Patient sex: F
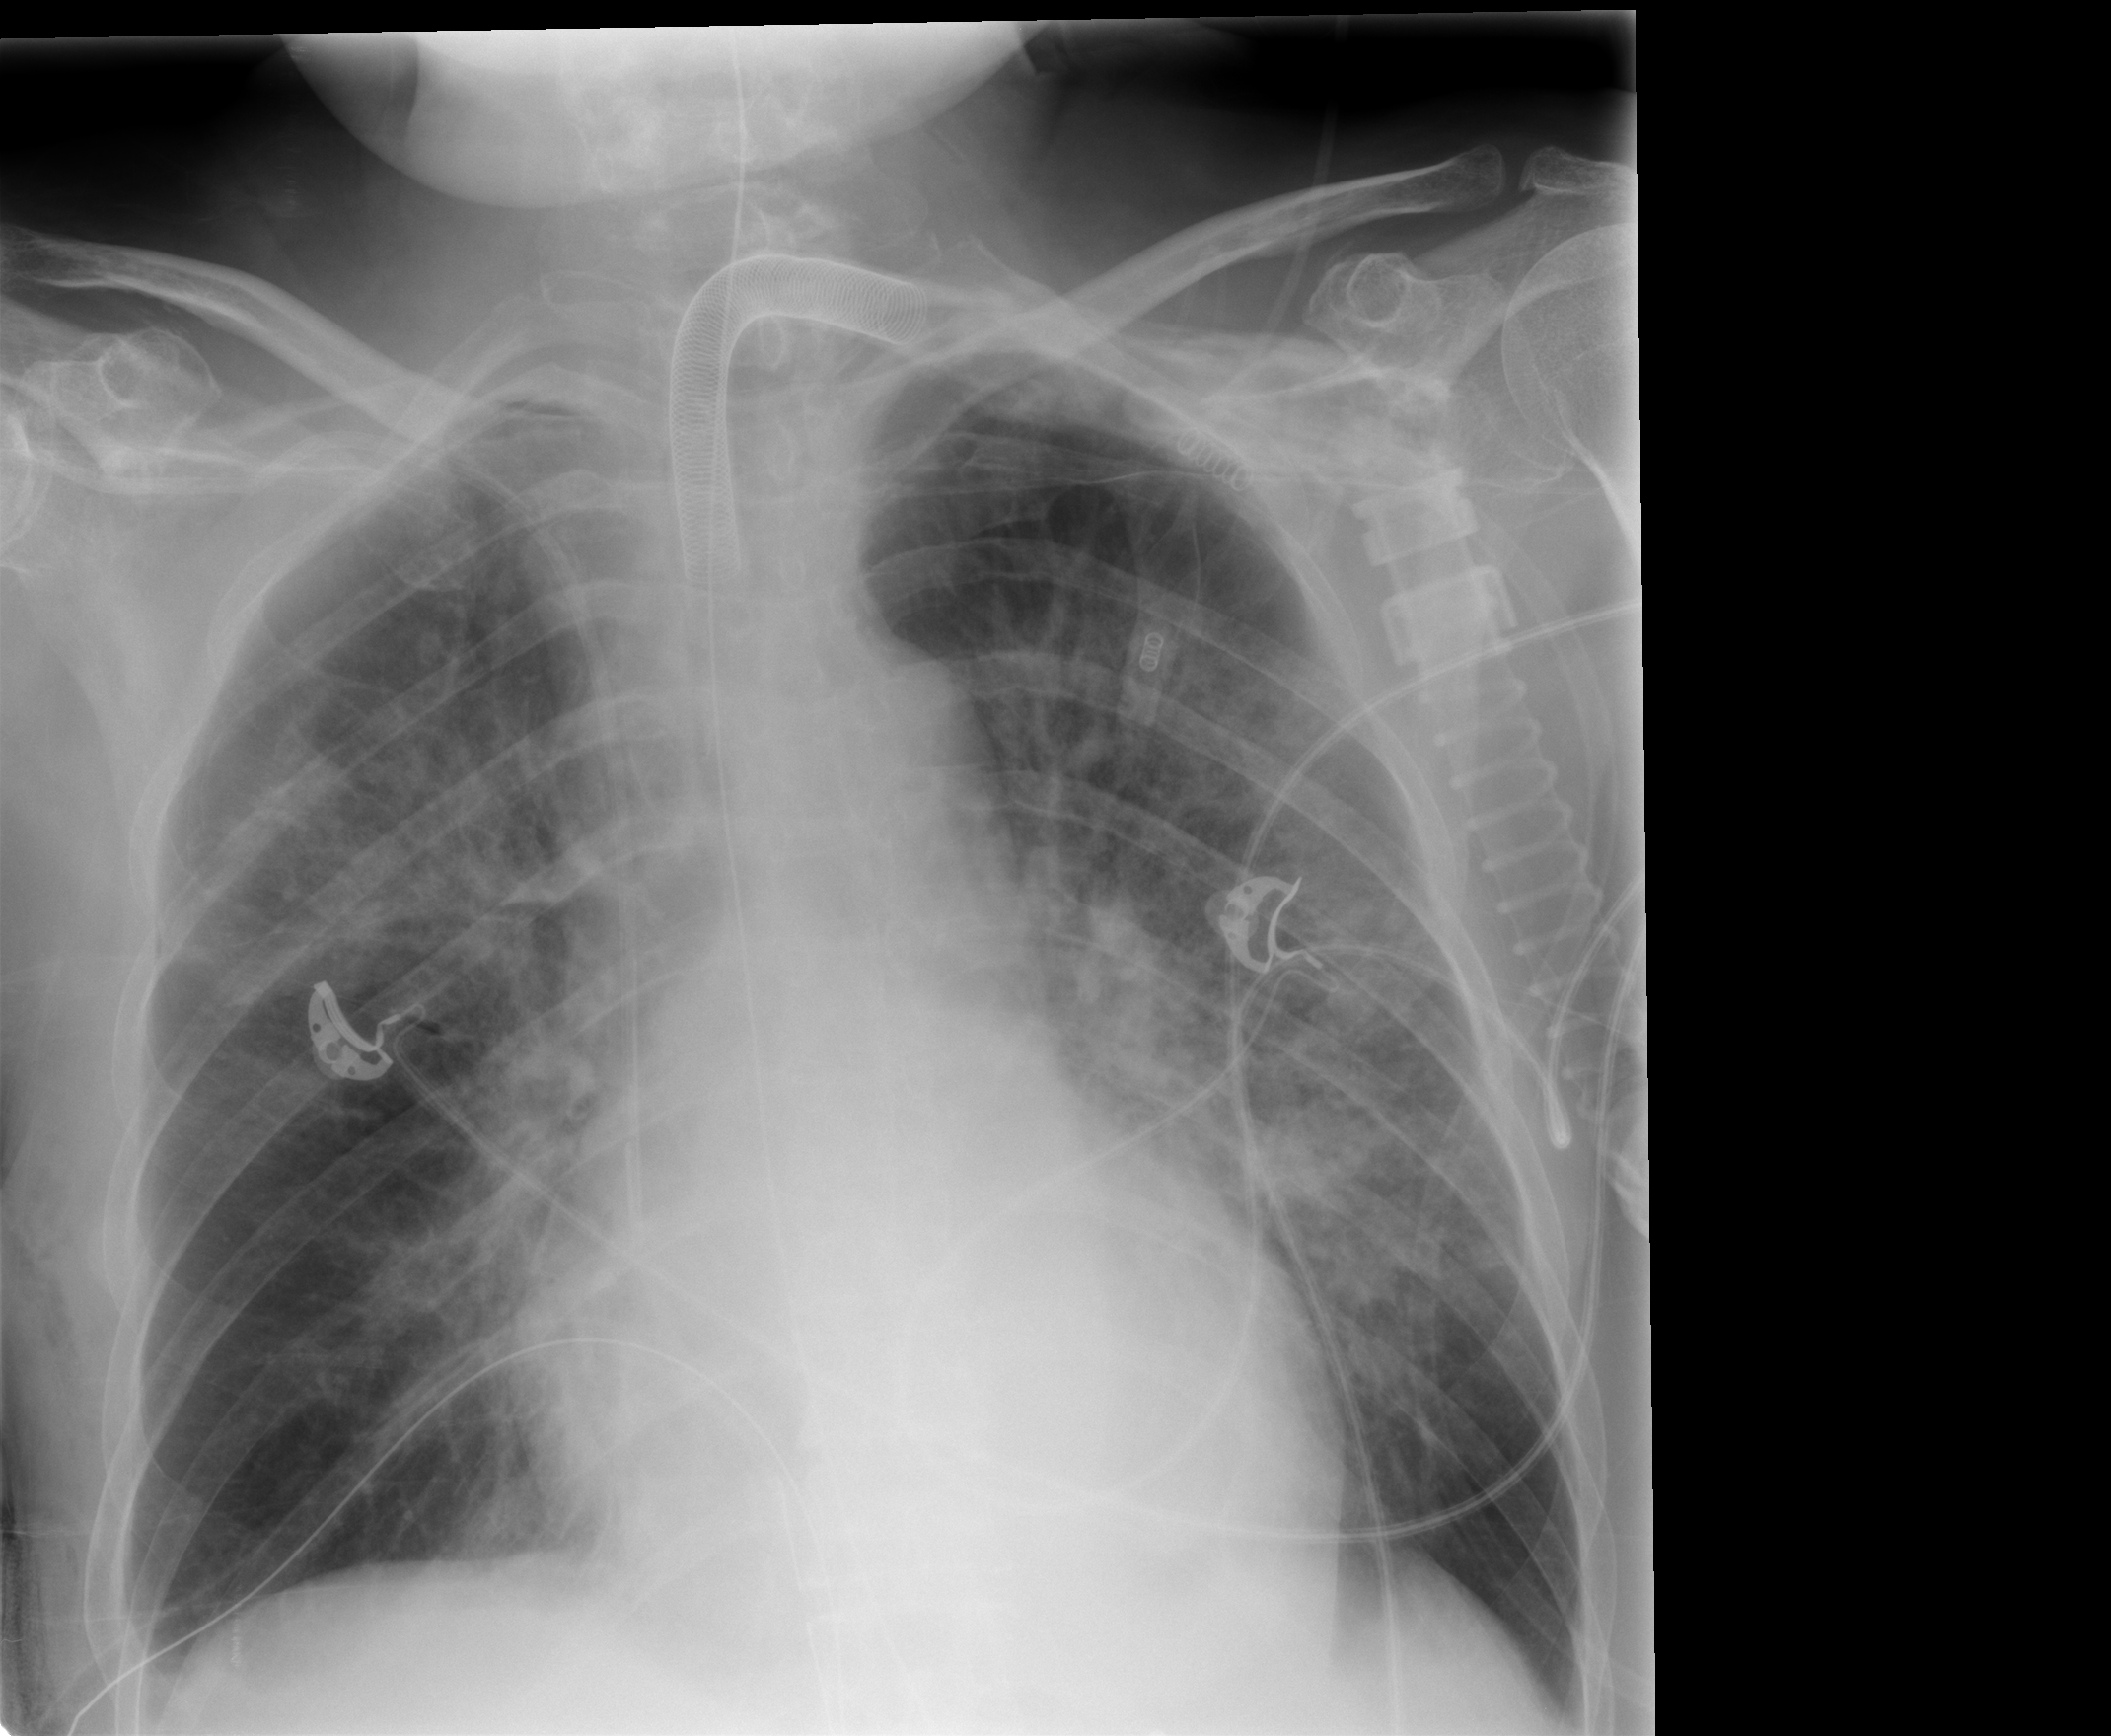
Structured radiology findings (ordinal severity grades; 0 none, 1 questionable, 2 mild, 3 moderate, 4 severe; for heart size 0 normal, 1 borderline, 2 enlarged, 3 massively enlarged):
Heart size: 1
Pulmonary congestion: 2
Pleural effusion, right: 0
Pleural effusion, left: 1
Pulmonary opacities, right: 2
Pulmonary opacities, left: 3
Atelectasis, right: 2
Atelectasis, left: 2